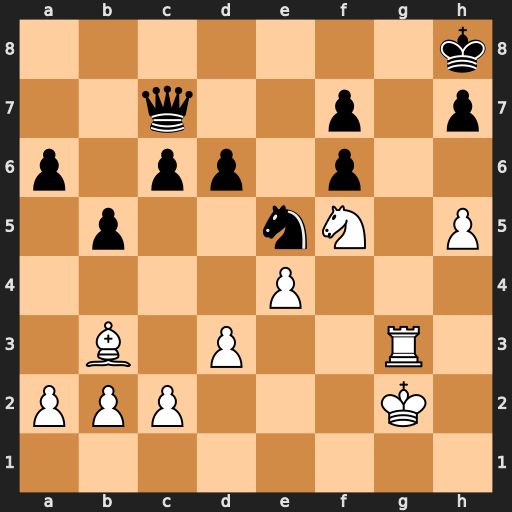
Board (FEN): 7k/2q2p1p/p1pp1p2/1p2nN1P/4P3/1B1P2R1/PPP3K1/8
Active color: w
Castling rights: -
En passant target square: -
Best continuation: Nh6 Ng6 Bxf7